Question: I need to print out the "|" symbol on the screen. But I seem to get this instead of correct symbol:

My code looks like this:
'''
for(int i = 0 ; i <=8; i++)
{
if(i==0)cout << " ";
else cout << i;
cout << "\|";
}
'''
How do I do it? Sorry if this is a stupid question...
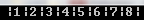
Answer: What you are seeing is how your console displays the '|' character. You could change your console font if this is a problem.
Alternatively you could use the extended ASCII character with value '179' in decimal. That looks like '|' and I'm sure you can see the difference.